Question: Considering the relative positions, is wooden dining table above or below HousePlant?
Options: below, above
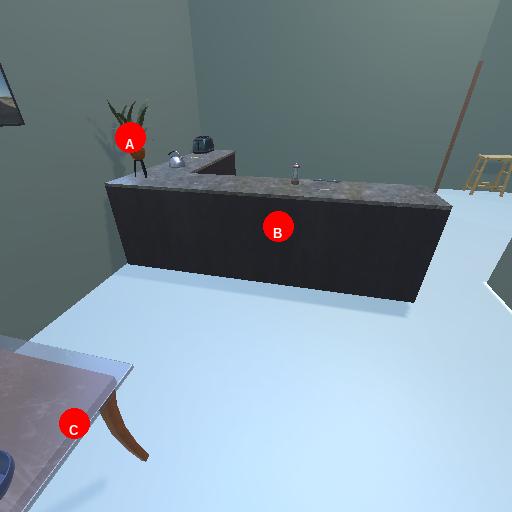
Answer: below